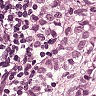
Metastatic tissue present: yes